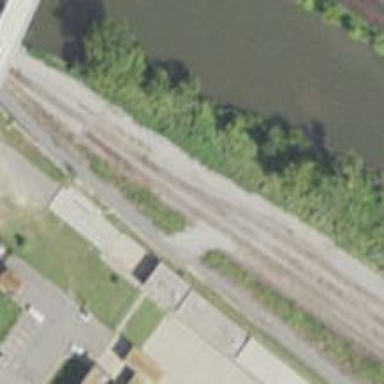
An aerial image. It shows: Railway siding for service.